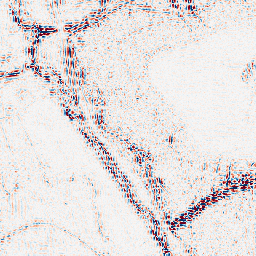
Category: wavelet
Decomposition family: wavelet_reverse_biorthogonal
Decomposition parameters: wavelet: rbio5.5
level: 2
Upsampling method: bspline
Upsampling parameters: scale: 8
Upsampling scale: 8